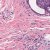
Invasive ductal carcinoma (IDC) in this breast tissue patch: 0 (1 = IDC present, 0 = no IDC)